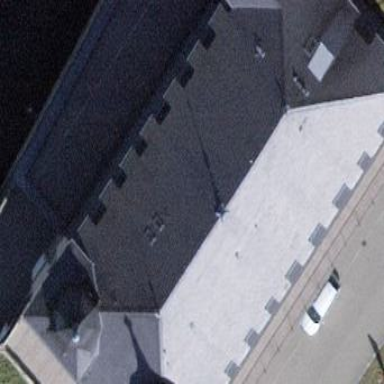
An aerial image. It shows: Building with tiled roof.